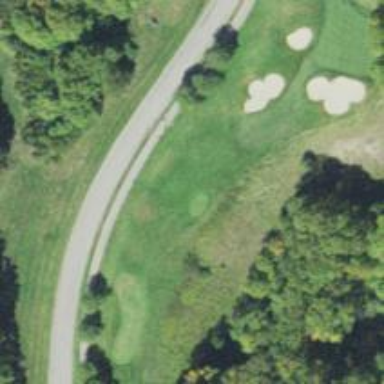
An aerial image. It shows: Golf tee.